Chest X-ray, PA view. Patient: 85 years old, sex F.
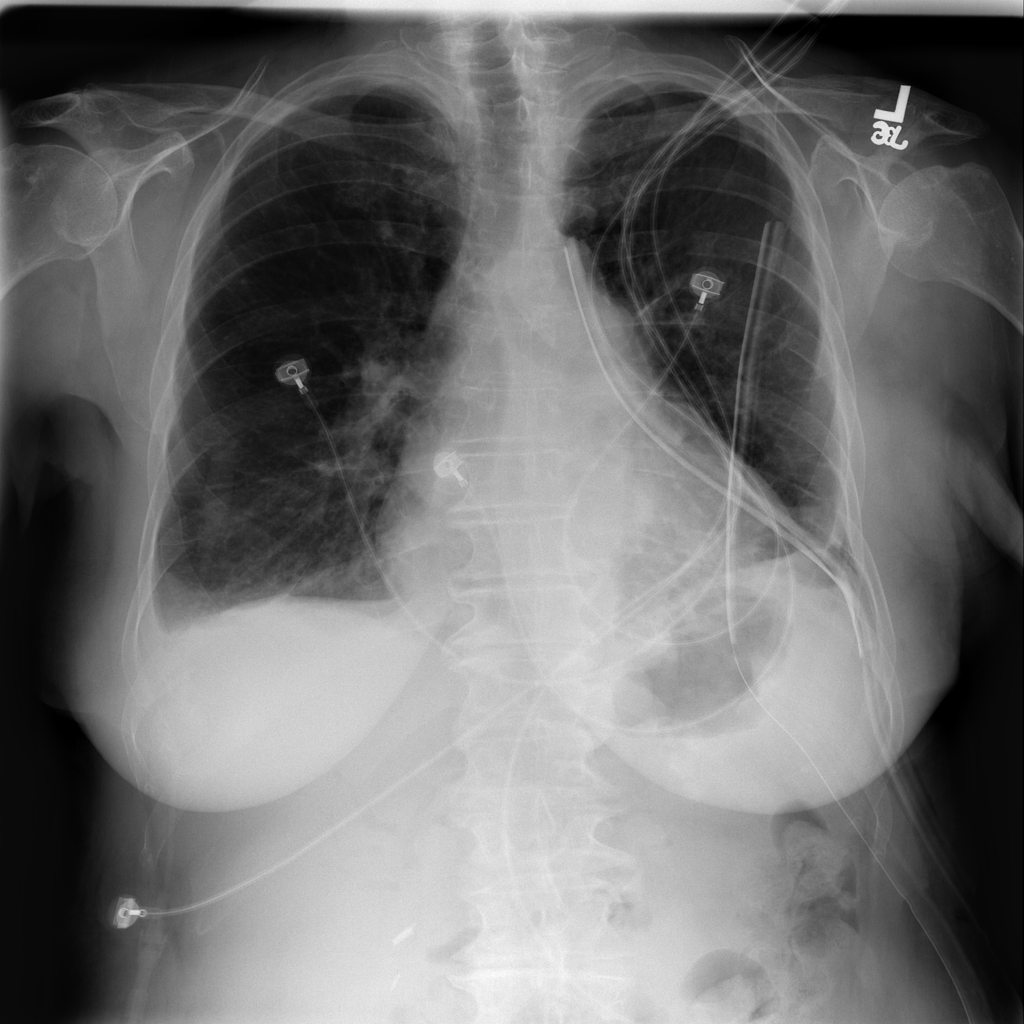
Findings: Effusion, Emphysema